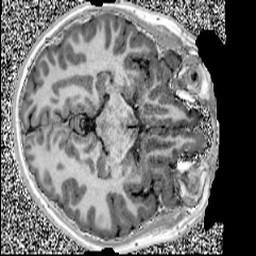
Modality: UNIT1
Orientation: axial
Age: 13
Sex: male
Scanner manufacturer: siemens
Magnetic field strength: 3 T
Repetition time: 4 s
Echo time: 0.00299 s